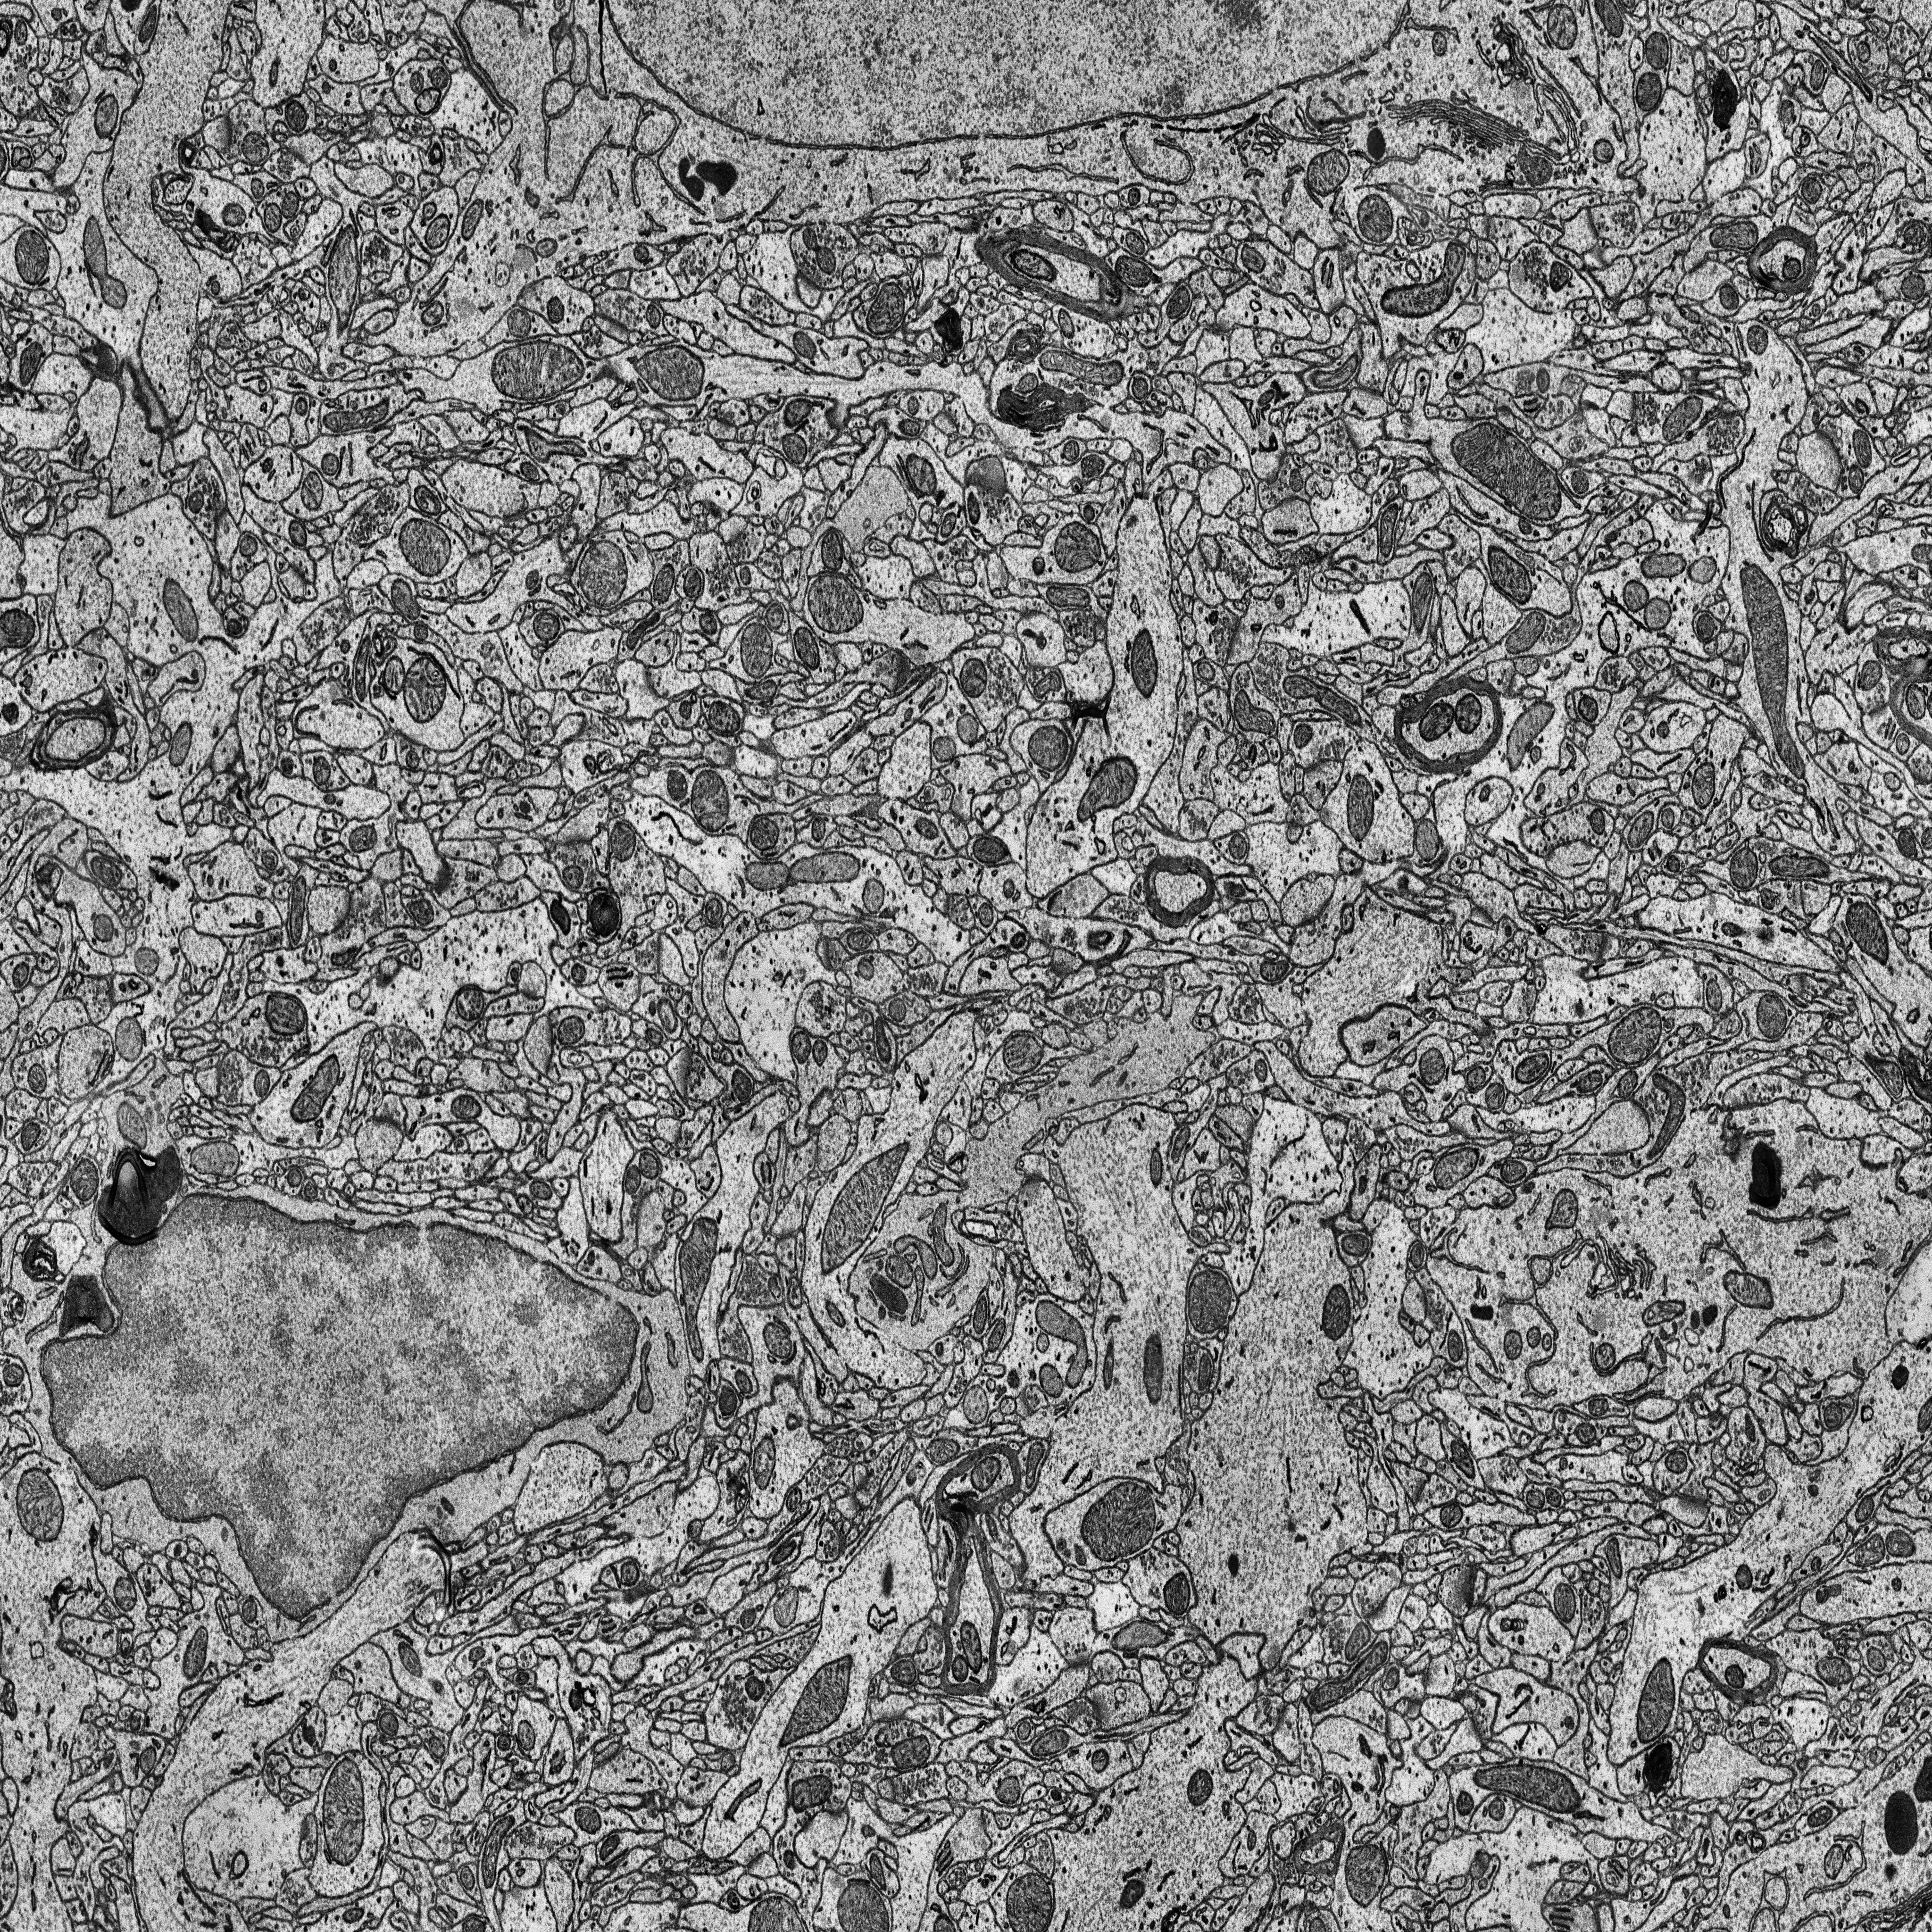
Electron microscopy slice of rat cortex tissue
Slice depth (z): 58
Mitochondria instances in slice: 394